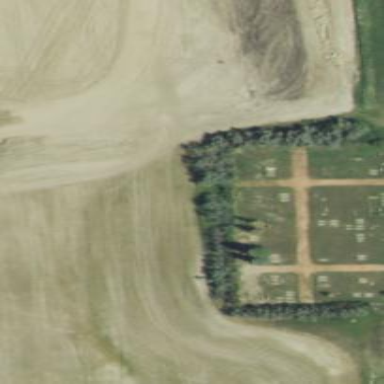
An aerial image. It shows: Grave yard.